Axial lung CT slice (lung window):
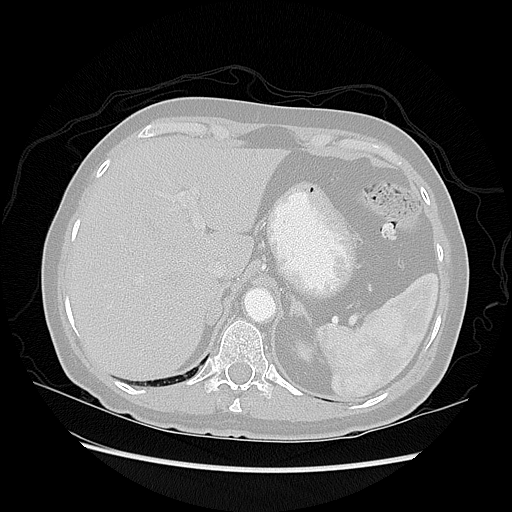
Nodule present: no